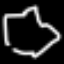
Label: octagon